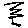
Label: zigzag